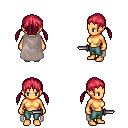
a pixel art fantasy rpg character, female body template, human, tanned skin, gray cape, teal pants, ruby red twin-tailed hairstyle, dagger, four views (front, back, left, right), 2x2 character sprite sheet, small pixel art, hard edges, no anti-aliasing